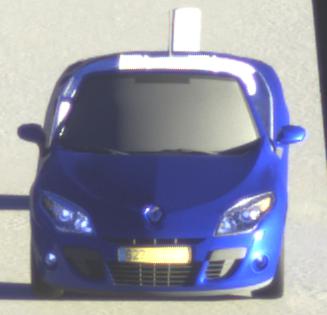
Make: Renault
Model: Mégane Coupé-Cabriolet 1.6 16V 110
Detailed model: Mégane (III) Coupé-Cabriolet
Model produced from: 2010/06
Model produced until: 2013/03
Doors: 2
Color: blue
Road condition: dry road
Daytime: sunrise or sunset
Contrast: high contrast